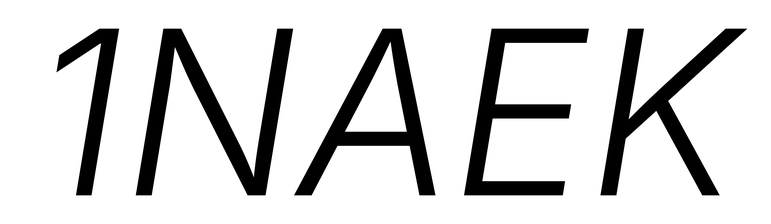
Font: Inter-Italic_Light_Italic